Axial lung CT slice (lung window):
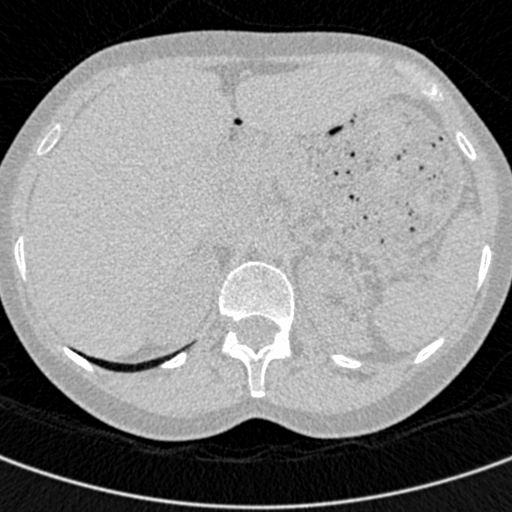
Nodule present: no